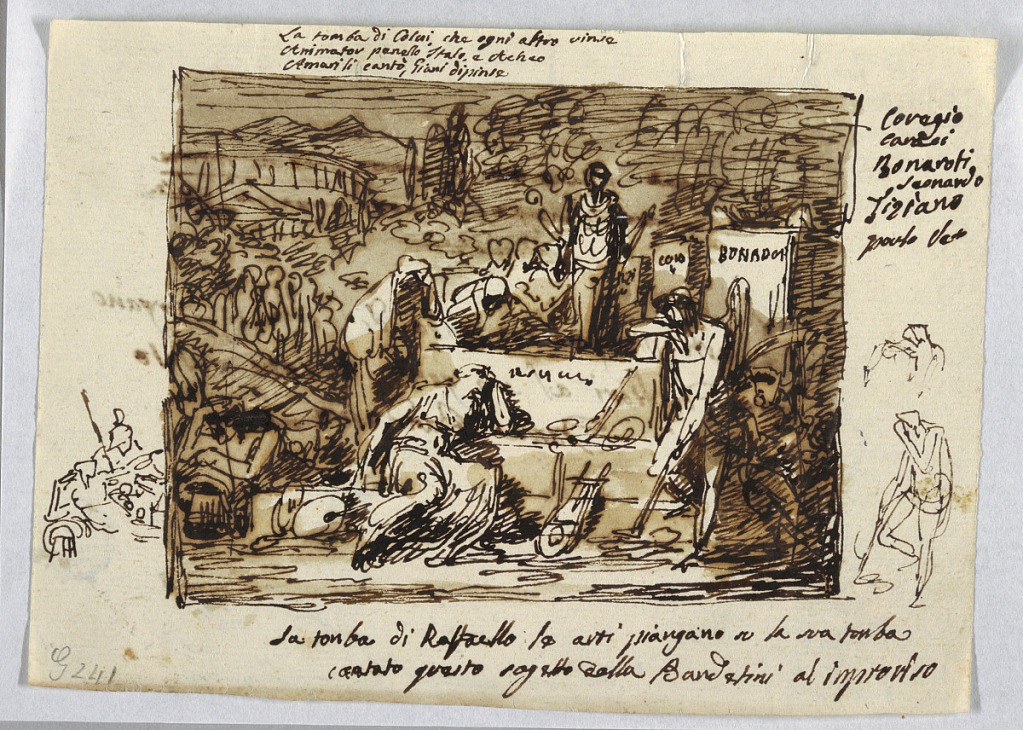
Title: The Arts Mourning at the Tomb of Raphael
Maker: Felice Giani, Italian, 1758–1823
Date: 1804
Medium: Pen and brown ink, brush and brown wash over traces of graphite on cream laid paper
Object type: Drawing
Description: Depiction of allegory: women mourn round sarcophagus in central foreground. Genius with lowered torch leans upon right corner. Palette and lyre lie against base. Stream god shown at extreme left, another bearded god at right. Procession of women comes from left rear. Some tombstones shown in middle distance.